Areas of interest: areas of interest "Sport and cultural"
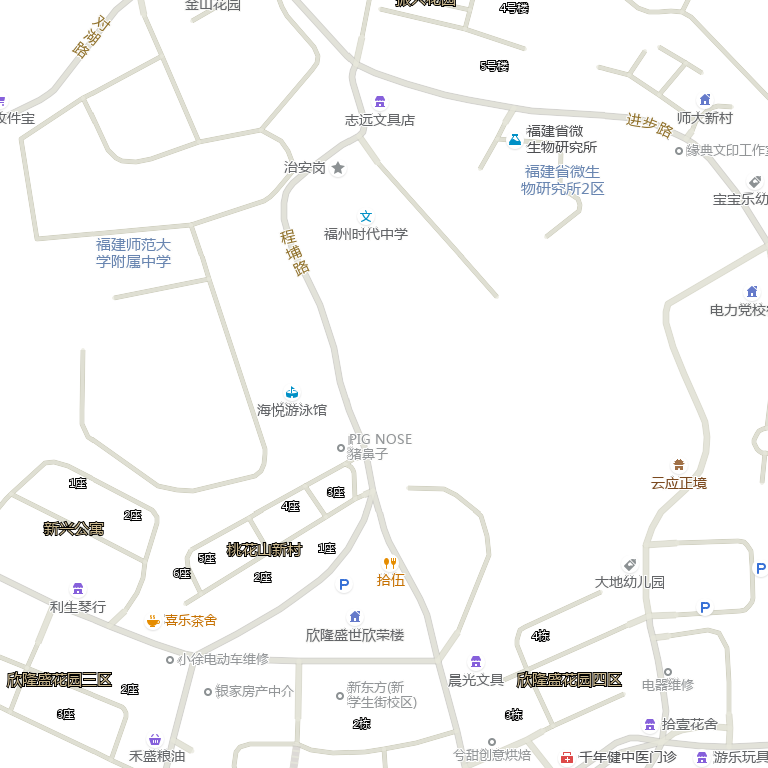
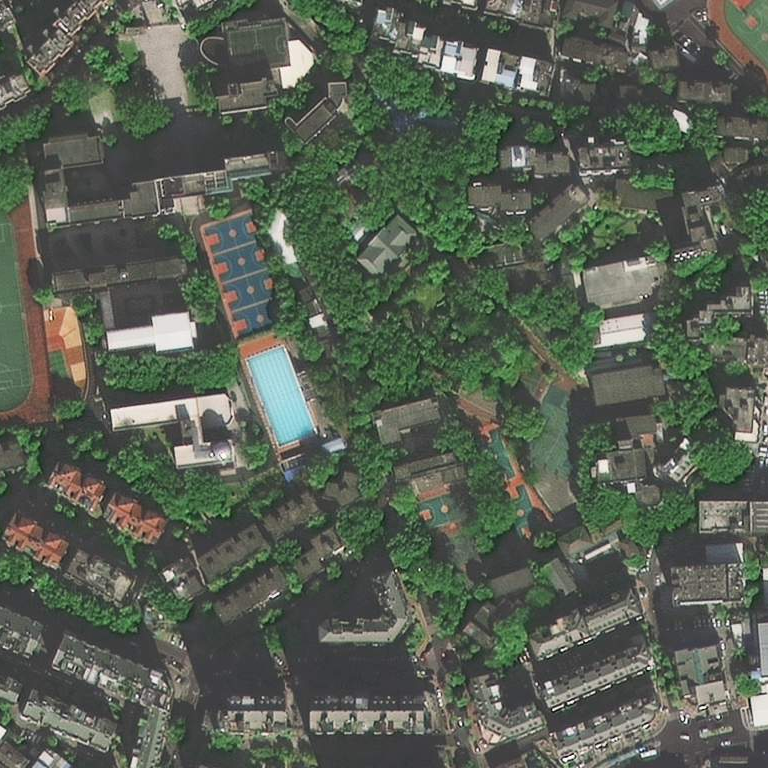